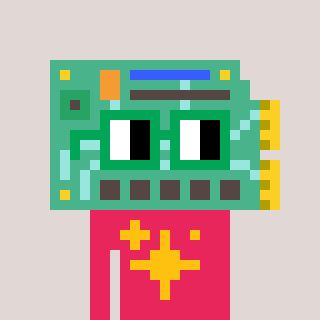
a pixel art character with square green glasses, a chipboard-shaped head and a redpinkish-colored body on a warm background